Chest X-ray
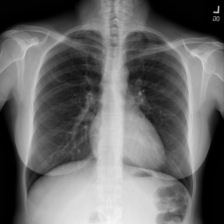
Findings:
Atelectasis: negative
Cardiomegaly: negative
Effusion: negative
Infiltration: negative
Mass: negative
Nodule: negative
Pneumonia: negative
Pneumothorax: negative
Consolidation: negative
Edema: negative
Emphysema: negative
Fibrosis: negative
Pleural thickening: negative
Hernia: negative